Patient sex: F
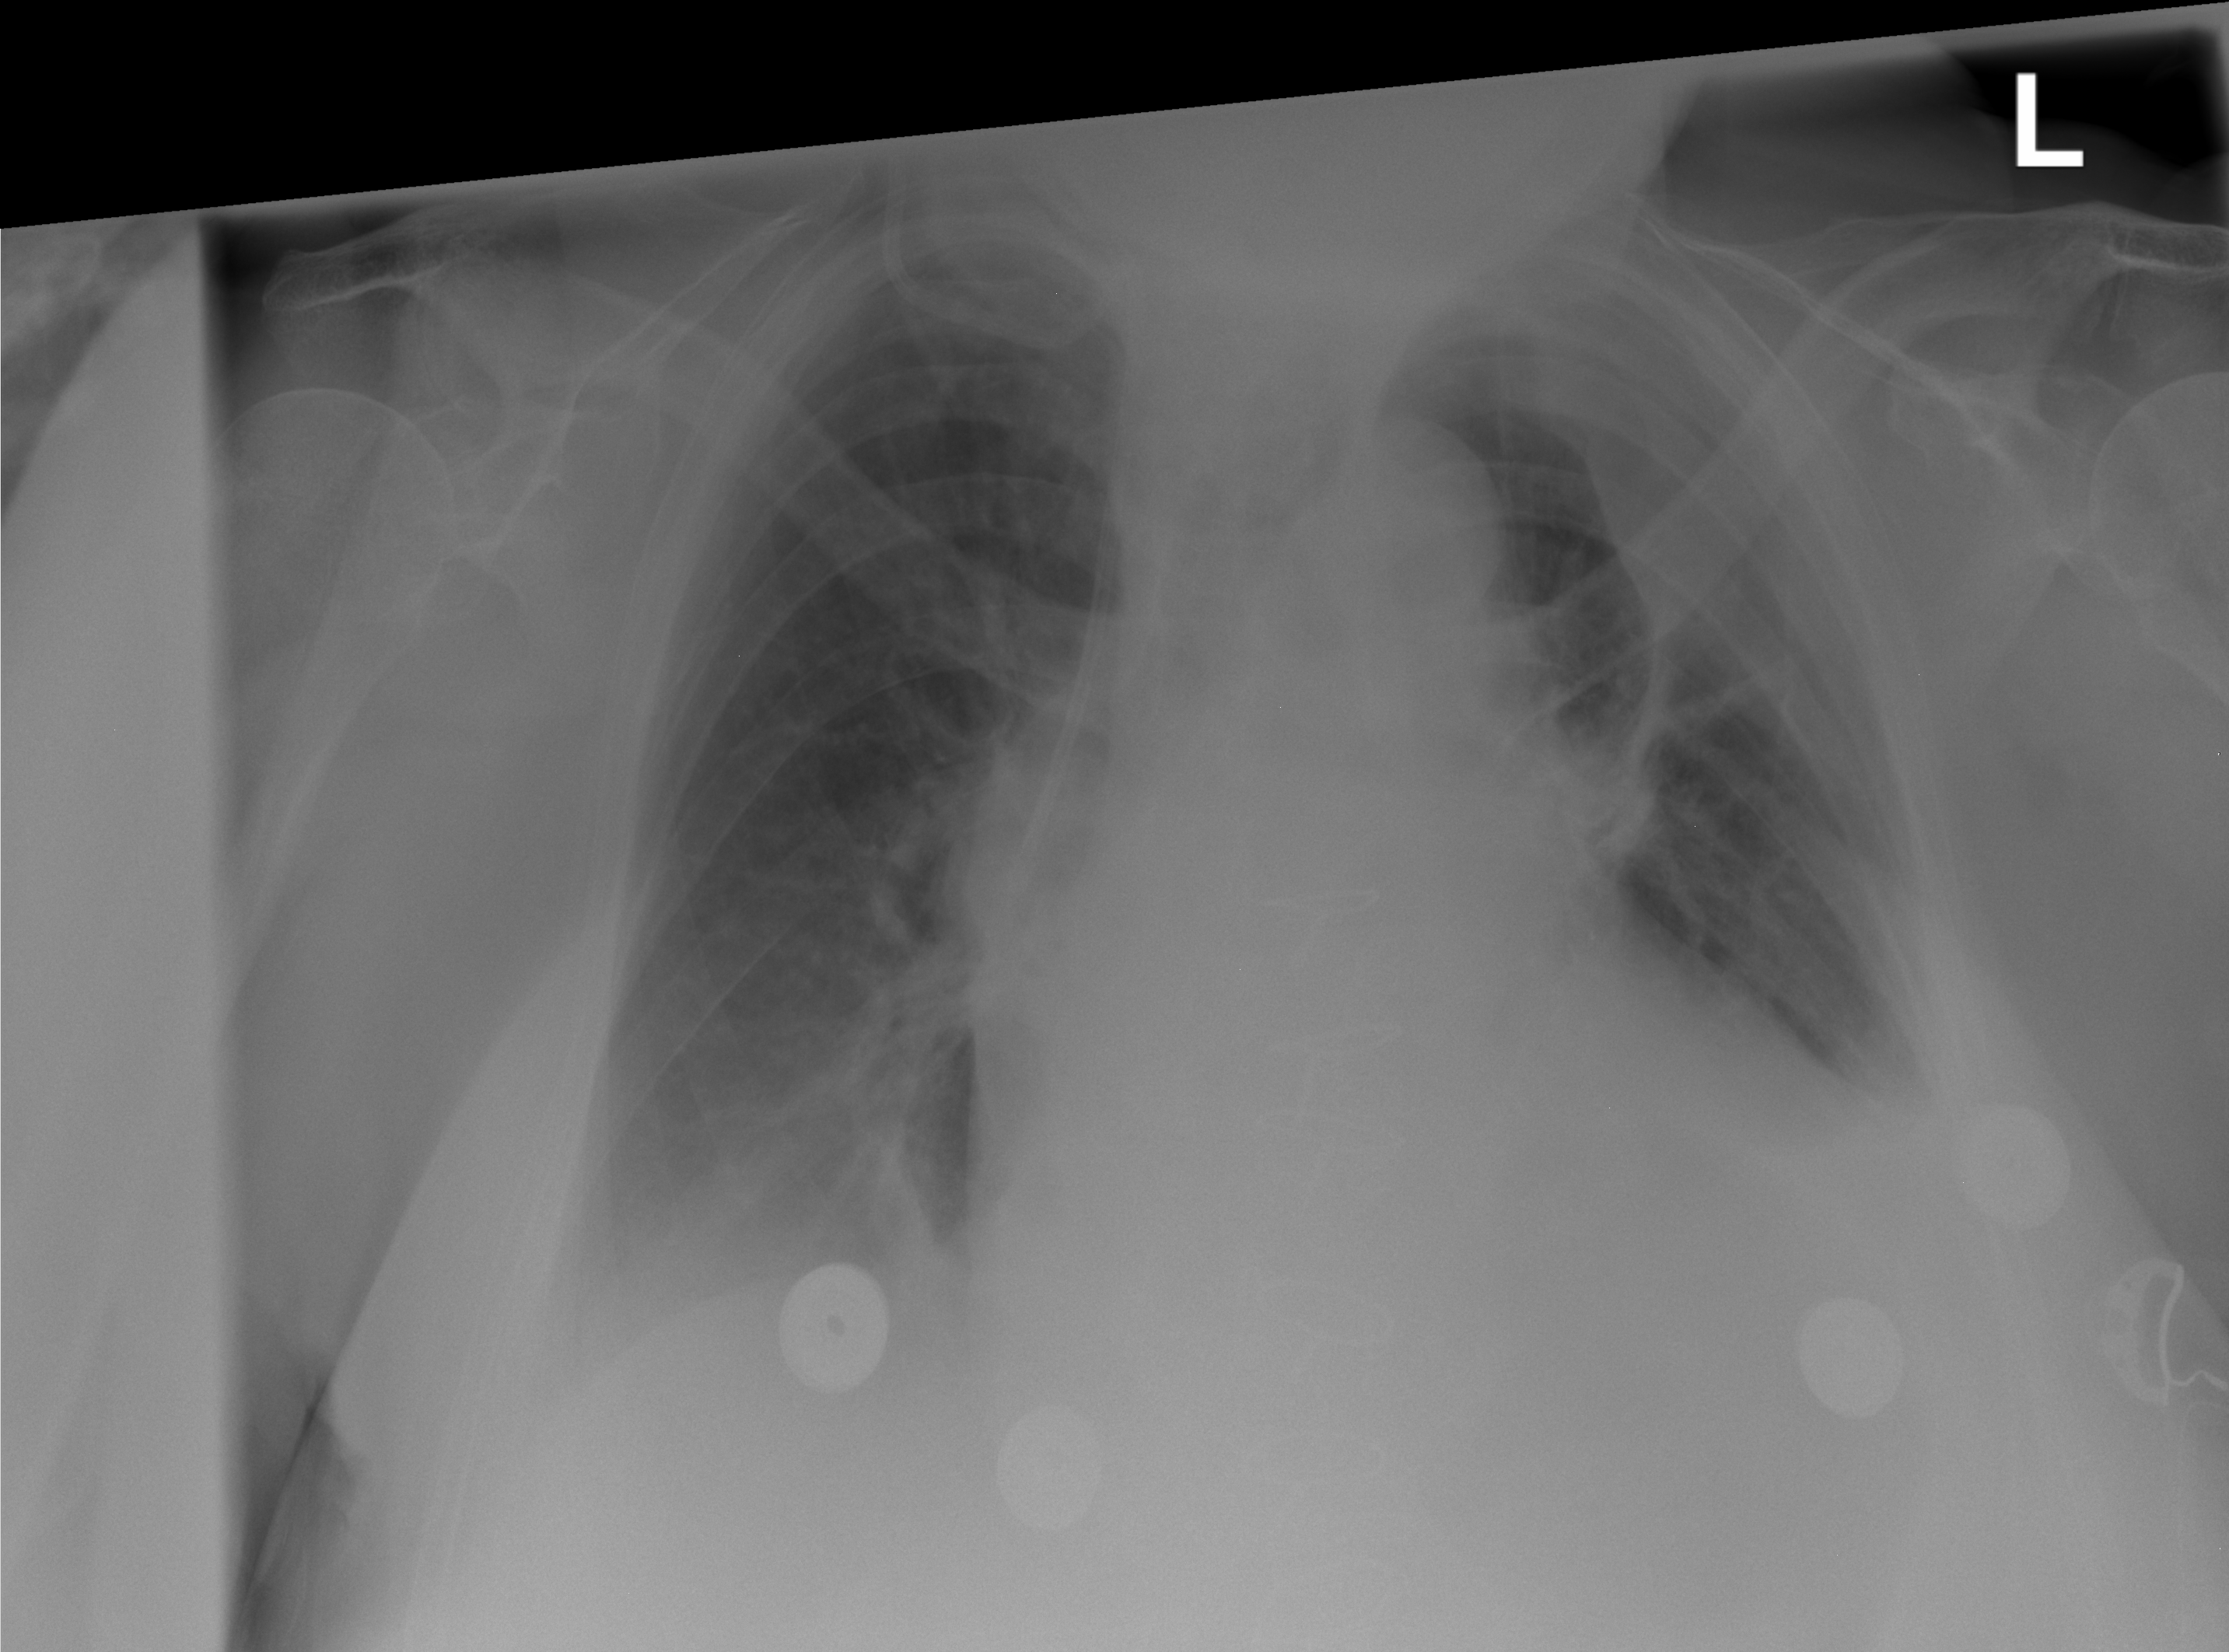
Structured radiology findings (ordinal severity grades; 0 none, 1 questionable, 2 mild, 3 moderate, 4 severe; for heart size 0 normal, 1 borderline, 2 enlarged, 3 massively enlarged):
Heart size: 2
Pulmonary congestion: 2
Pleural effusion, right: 2
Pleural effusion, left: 2
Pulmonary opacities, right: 0
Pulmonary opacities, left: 2
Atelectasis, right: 2
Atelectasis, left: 2